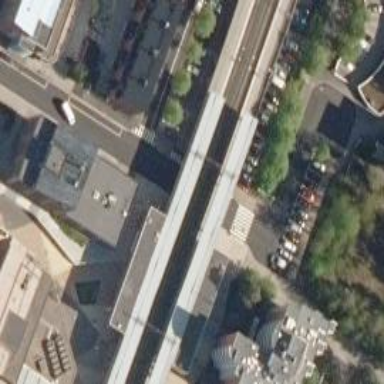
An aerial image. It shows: Station building.